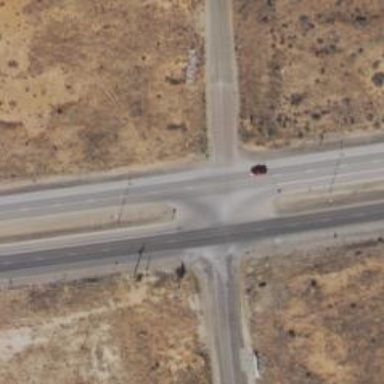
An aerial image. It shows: Asphalt road classified as trunk highway.